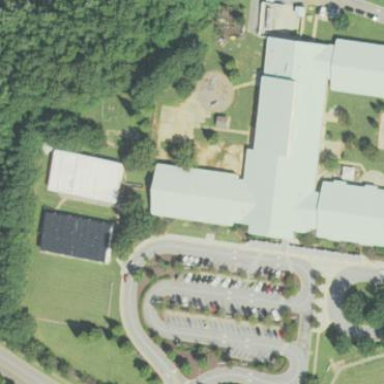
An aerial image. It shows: School.